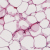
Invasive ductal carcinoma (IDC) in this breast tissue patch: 0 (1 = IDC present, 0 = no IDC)